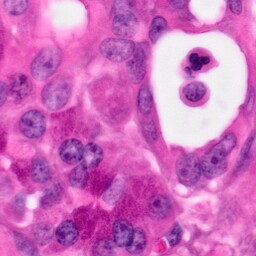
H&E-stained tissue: Pancreatic